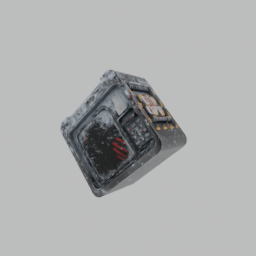
Label: electronics